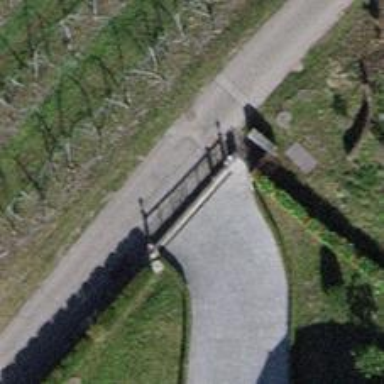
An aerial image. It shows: Gate.